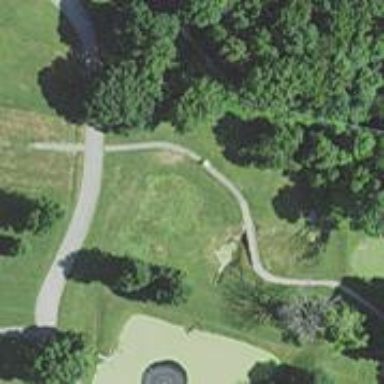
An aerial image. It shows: Service road designated as golf cart path.